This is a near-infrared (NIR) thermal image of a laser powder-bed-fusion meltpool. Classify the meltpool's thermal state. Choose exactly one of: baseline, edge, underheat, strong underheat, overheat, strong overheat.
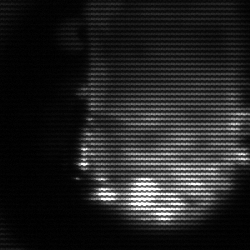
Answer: baseline